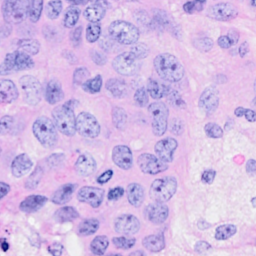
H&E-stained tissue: Breast